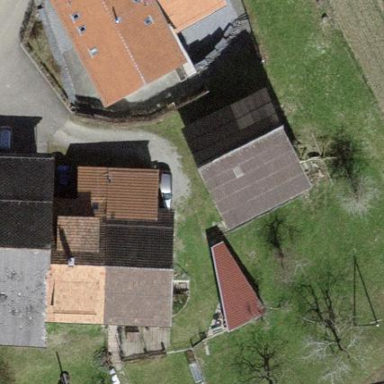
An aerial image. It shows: Shed.